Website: ulta-beauty
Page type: cross-sells
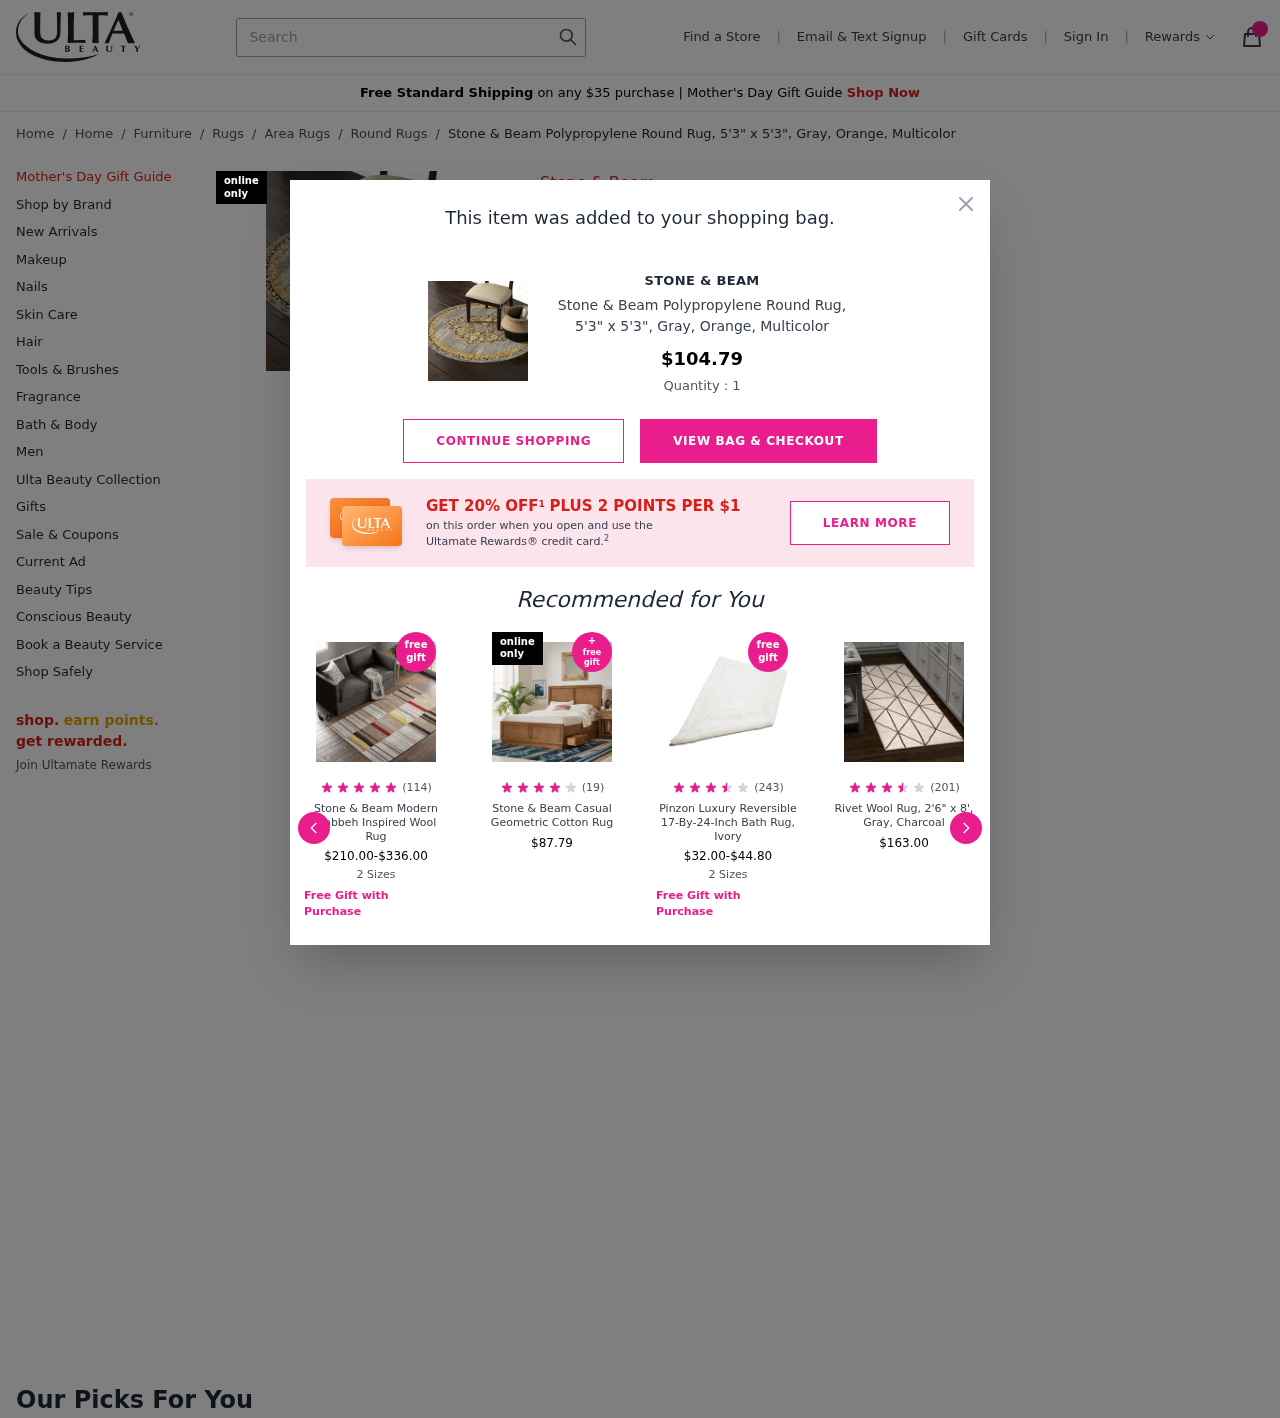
Product elements: key: PRODUCT1_BRAND
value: Stone & Beam
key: PRODUCT1_BREADCRUMB
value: Home
Furniture
Rugs
Area Rugs
Round Rugs
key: PRODUCT1_NAME
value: Stone & Beam Polypropylene Round Rug, 5'3" x 5'3", Gray, Orange, Multicolor
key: PRODUCT1_QUANTITY
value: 1
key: PRODUCT2_NAME
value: Stone & Beam Modern Gabbeh Inspired Wool Rug
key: PRODUCT2_NUM_RATINGS
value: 114
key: PRODUCT2_PRICE
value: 210
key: PRODUCT2_RATING
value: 5
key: PRODUCT3_NAME
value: Stone & Beam Casual Geometric Cotton Rug
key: PRODUCT3_NUM_RATINGS
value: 19
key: PRODUCT3_PRICE
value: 87.79
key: PRODUCT3_RATING
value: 4.1
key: PRODUCT4_NAME
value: Pinzon Luxury Reversible 17-By-24-Inch Bath Rug, Ivory
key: PRODUCT4_NUM_RATINGS
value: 243
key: PRODUCT4_PRICE
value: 32
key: PRODUCT4_RATING
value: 3.6
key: PRODUCT5_NAME
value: Rivet Wool Rug, 2'6" x 8', Gray, Charcoal
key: PRODUCT5_NUM_RATINGS
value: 201
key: PRODUCT5_PRICE
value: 163
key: PRODUCT5_RATING
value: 3.5
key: PRODUCT1_BRAND2
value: STONE & BEAM
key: PRODUCT1_NAME2
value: Stone & Beam Polypropylene Round Rug, 5'3" x 5'3", Gray, Orange, Multicolor
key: PRODUCT1_PRICE2
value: $104.79
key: PRODUCT2_PRICE_MAX
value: -$336.00
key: PRODUCT4_PRICE_MAX
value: -$44.80
Search elements: key: HEADER_SEARCH
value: Search